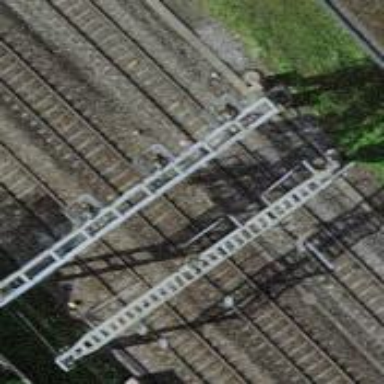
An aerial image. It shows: Railway signal.